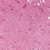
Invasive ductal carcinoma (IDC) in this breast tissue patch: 0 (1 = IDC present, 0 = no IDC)